Interaction volume radius: 10 \u00c5
Interaction volume height: 25 \u00c5
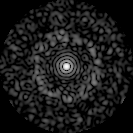
Disorder parameter: 0.8259